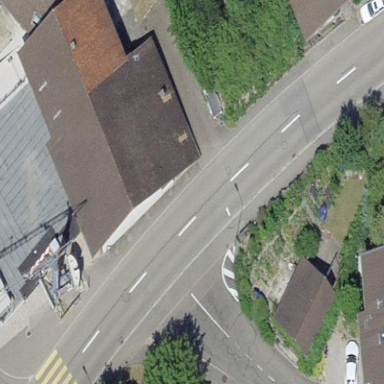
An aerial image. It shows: Restaurant in building.